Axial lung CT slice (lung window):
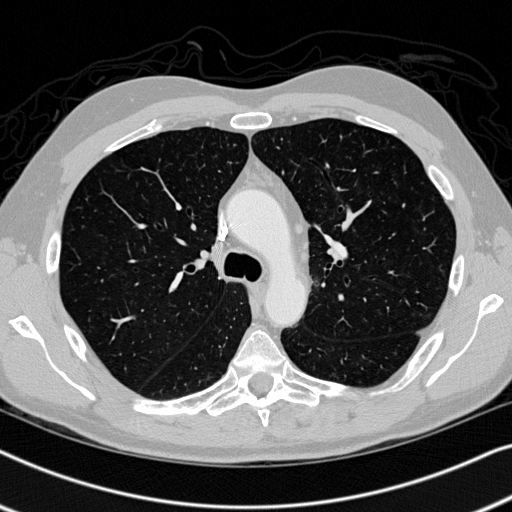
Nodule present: no